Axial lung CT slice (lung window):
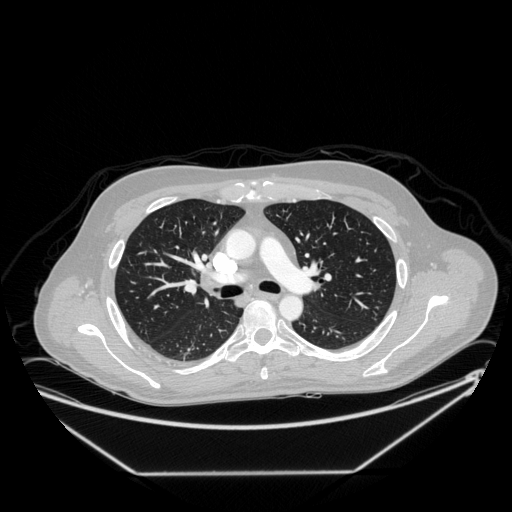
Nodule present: no